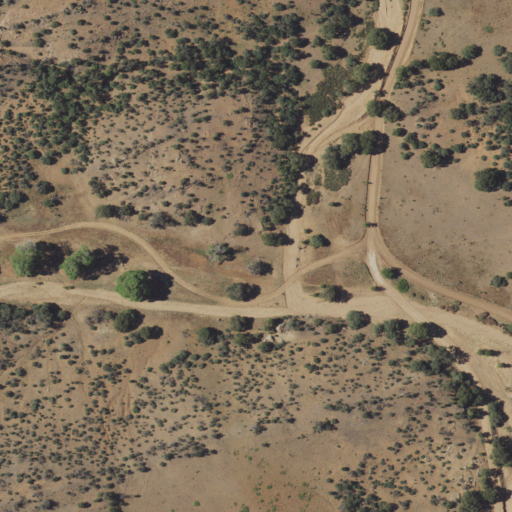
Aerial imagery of valley in New Mexico named Keese Canyon containing shrub and grassland